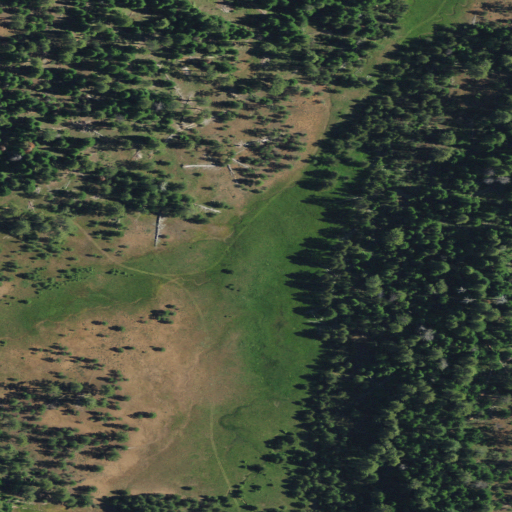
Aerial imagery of plain(s) in Oregon named Bear Meadows containing evergreen forest, herbaceous wetlands, shrub, and woody wetlands